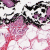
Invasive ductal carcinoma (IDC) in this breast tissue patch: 0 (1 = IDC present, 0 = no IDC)